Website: crate-barrel
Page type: billing-address
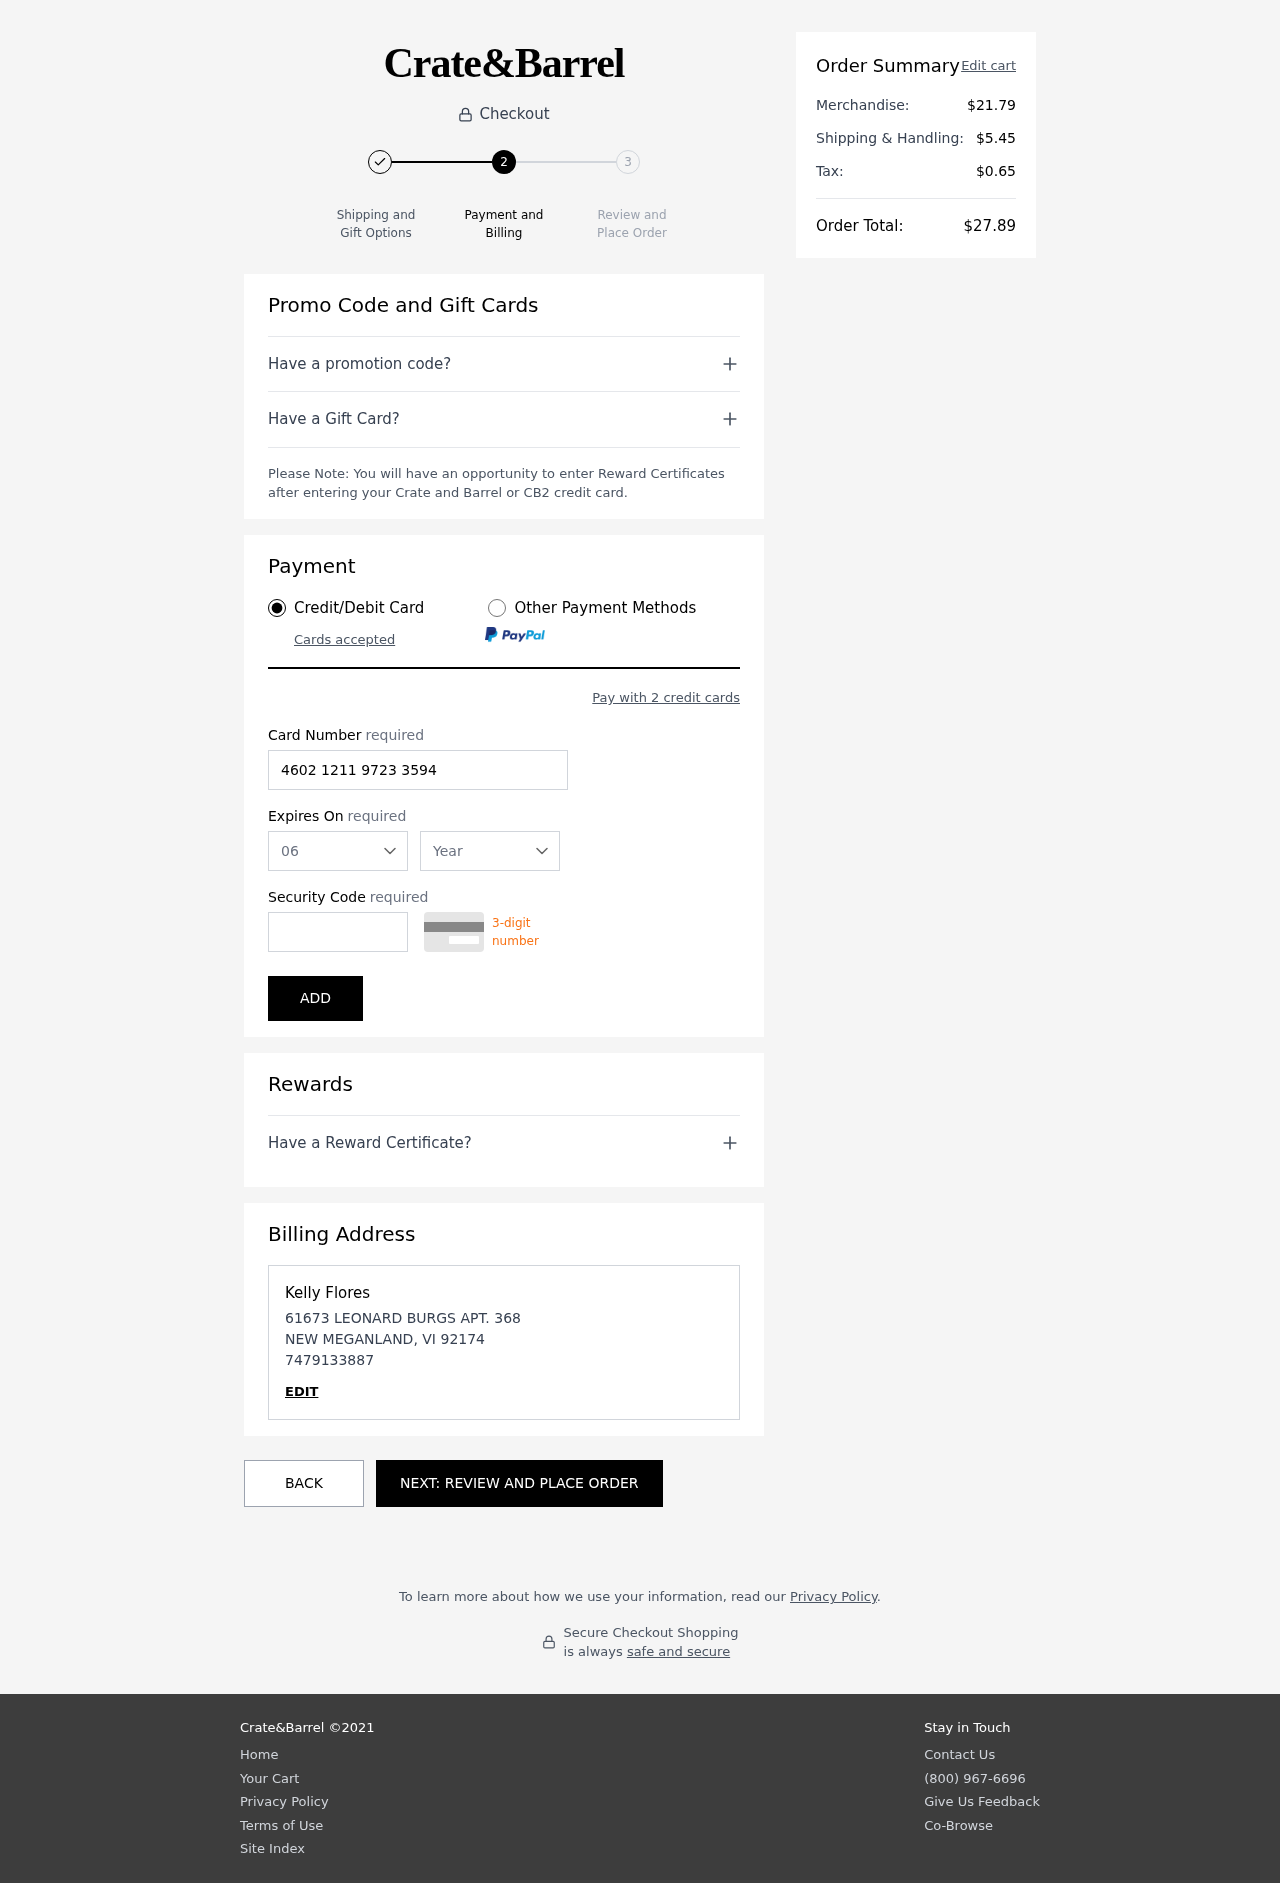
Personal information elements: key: PII_CARD_CVV
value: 174
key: PII_CARD_EXPIRY_MONTH
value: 06
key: PII_CARD_EXPIRY_YEAR
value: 29
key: PII_CARD_NUMBER
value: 4602 1211 9723 3594
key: PII_CITY
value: NEW MEGANLAND
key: PII_FULLNAME
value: Kelly Flores
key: PII_PHONE
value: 7479133887
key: PII_POSTCODE
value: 92174
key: PII_STATE_ABBR
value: VI
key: PII_STREET
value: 61673 LEONARD BURGS APT. 368
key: PII_FIRSTNAME
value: Kelly
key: PII_LASTNAME
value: Flores
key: PII_PHONE_LINE
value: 3887
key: PII_PHONE_SUFFIX
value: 3887
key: PII_STATE
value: VI
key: PII_POSTCODE_FULL
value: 92174
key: PII_PHONE2
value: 7479133887
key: PII_PHONE3
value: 7479133887
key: PII_FULLNAME2
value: Kelly Flores
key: PII_FULLNAME3
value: Kelly Flores
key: PII_FIRSTNAME2
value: Kelly
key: PII_FIRSTNAME3
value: Kelly
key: PII_LASTNAME2
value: Flores
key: PII_LASTNAME3
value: Flores
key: PII_FIRSTNAME_DERIVED
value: Kelly
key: PII_LASTNAME_DERIVED
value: Flores
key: PII_PHONE_NUMERIC
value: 7479133887
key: PII_PHONE_LINE_NUMERIC
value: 3887
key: PII_PHONE_SUFFIX_NUMERIC
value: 3887
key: PII_POSTCODE_NUMERIC
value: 92174
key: PII_PHONE2_NUMERIC
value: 7479133887
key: PII_PHONE3_NUMERIC
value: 7479133887
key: PII_FULLNAME_DERIVED
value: Kelly Flores
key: PII_NAME_FULL_DERIVED
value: Kelly Flores
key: PII_PHONE_DIGITS
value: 7479133887
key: PII_PHONE_LAST4
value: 3887
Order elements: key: ORDER_SUBTOTAL
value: $21.79
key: ORDER_SHIPPING_COST
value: $5.45
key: ORDER_TAX
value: $0.65
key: ORDER_TOTAL
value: $27.89